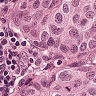
Metastatic tissue present: yes